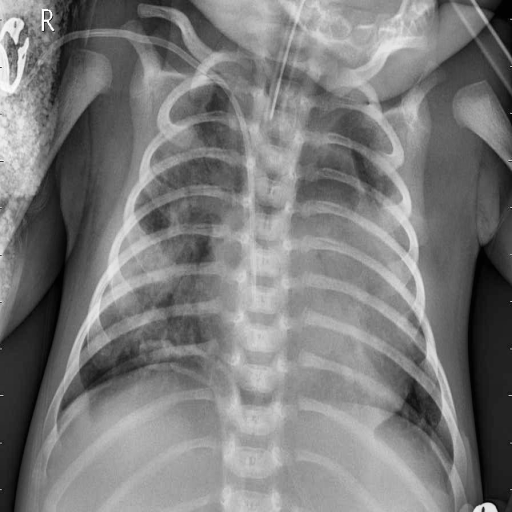
Finding: PNEUMONIA